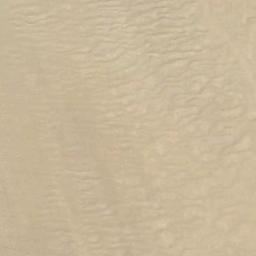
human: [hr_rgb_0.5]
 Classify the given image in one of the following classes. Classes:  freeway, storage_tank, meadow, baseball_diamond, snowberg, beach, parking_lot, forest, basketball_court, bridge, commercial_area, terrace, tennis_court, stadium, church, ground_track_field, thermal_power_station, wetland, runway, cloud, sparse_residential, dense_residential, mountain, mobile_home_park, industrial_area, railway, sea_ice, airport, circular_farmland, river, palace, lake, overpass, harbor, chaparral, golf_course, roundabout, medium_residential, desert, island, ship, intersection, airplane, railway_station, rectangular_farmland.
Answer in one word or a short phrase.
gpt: desert